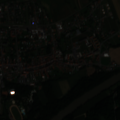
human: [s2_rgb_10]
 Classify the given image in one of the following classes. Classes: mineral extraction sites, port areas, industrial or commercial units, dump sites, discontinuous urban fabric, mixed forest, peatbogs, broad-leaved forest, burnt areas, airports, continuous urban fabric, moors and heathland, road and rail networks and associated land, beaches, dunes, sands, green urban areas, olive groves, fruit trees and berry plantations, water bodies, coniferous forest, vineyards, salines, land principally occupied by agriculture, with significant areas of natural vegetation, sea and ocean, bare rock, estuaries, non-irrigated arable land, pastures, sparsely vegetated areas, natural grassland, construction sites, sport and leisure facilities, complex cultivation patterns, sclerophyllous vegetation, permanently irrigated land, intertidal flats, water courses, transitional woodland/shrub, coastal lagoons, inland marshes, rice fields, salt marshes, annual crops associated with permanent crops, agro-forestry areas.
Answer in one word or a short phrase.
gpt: discontinuous urban fabric, non-irrigated arable land, land principally occupied by agriculture, with significant areas of natural vegetation, broad-leaved forest, mixed forest, water courses